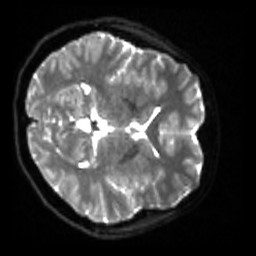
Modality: sbref
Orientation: axial
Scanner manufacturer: siemens
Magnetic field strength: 3 T
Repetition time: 4 s
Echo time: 0.0594 s